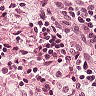
Metastatic tissue present: no